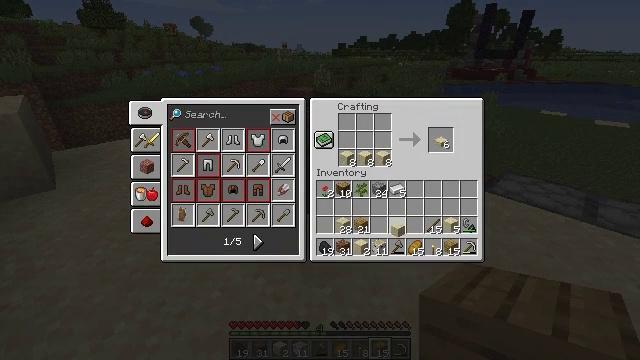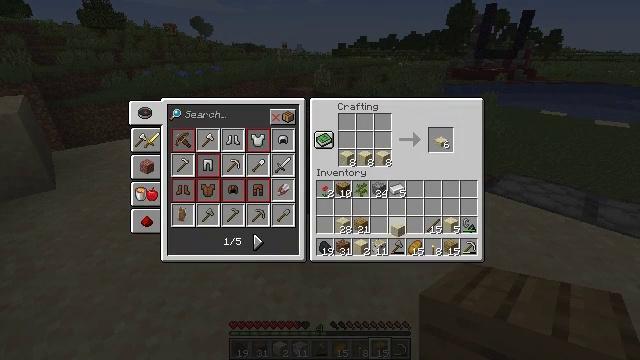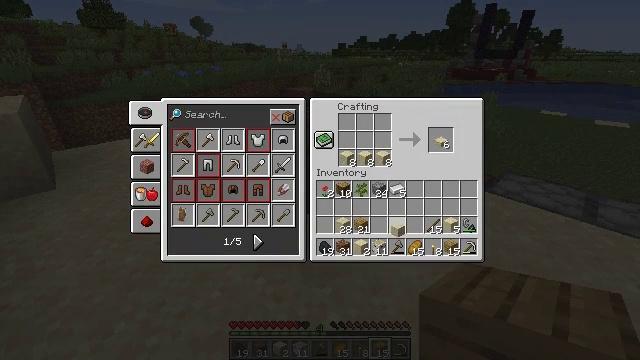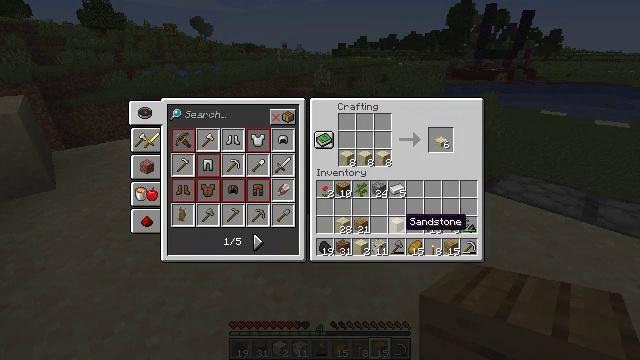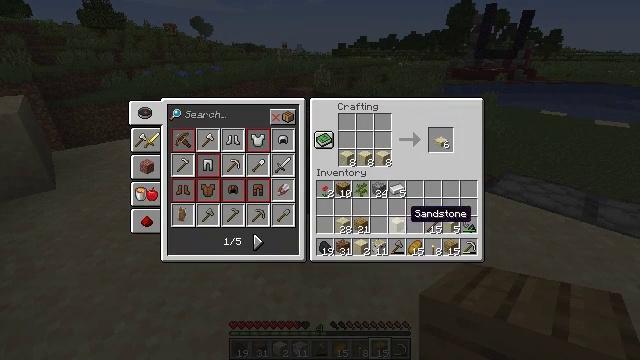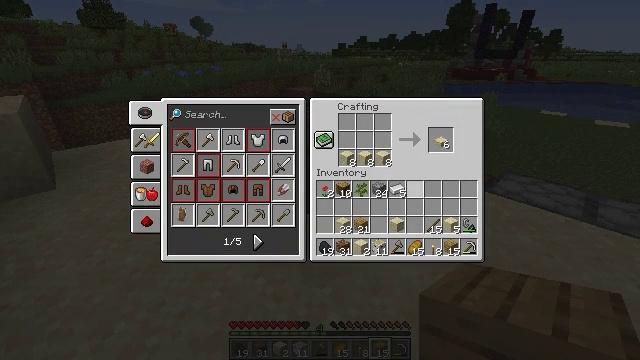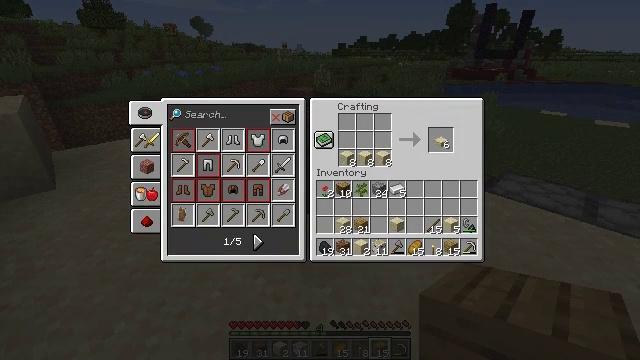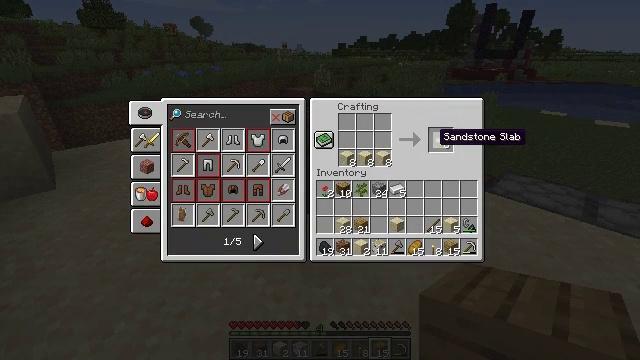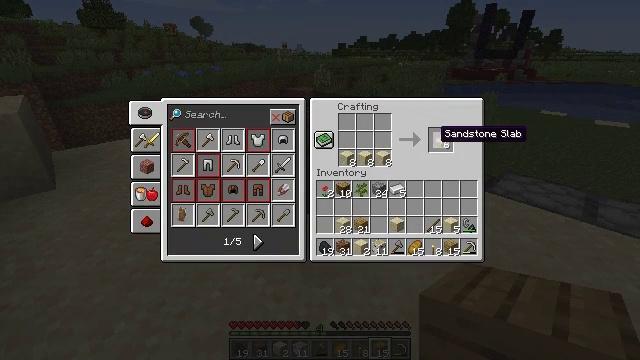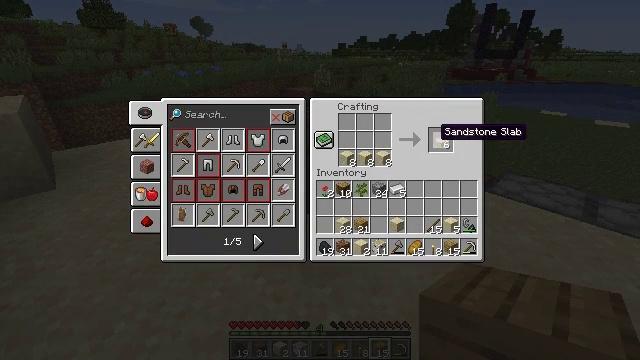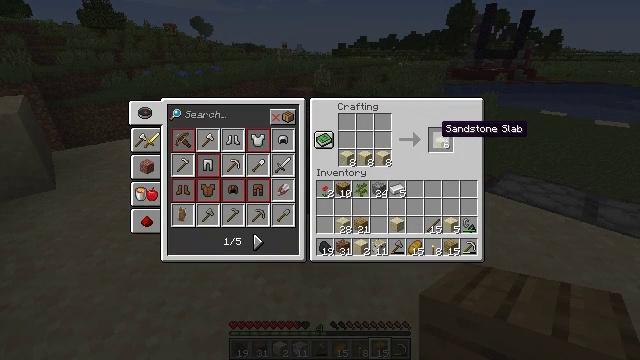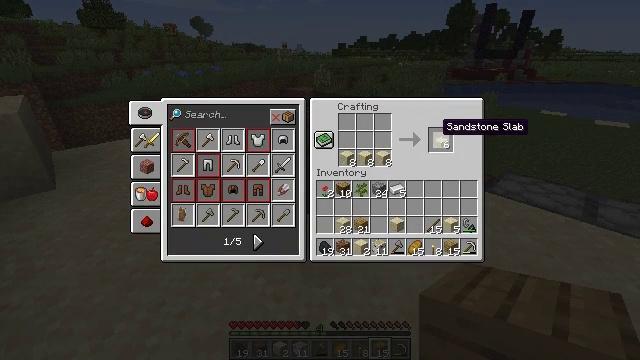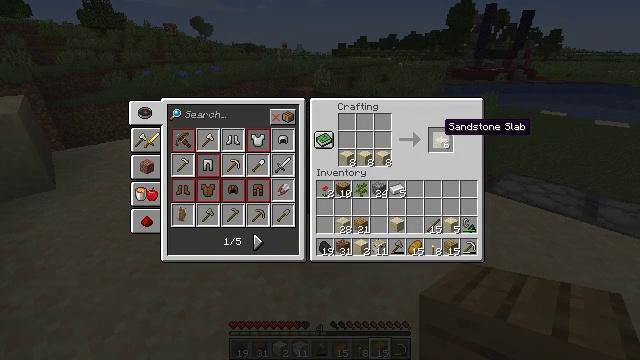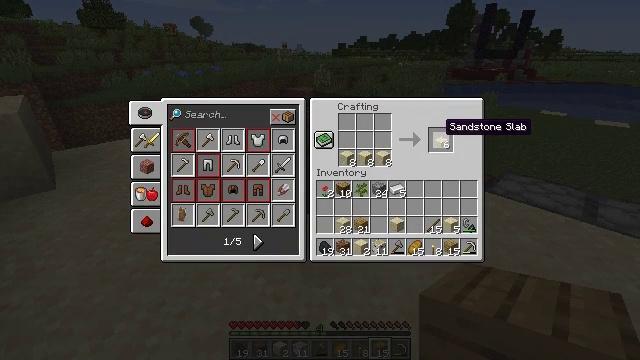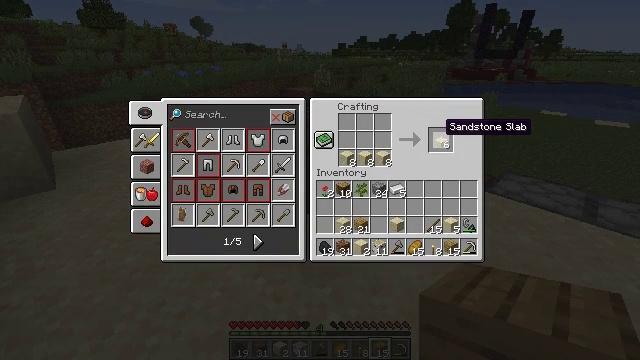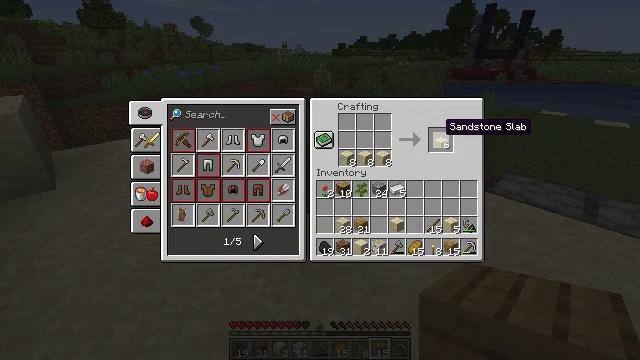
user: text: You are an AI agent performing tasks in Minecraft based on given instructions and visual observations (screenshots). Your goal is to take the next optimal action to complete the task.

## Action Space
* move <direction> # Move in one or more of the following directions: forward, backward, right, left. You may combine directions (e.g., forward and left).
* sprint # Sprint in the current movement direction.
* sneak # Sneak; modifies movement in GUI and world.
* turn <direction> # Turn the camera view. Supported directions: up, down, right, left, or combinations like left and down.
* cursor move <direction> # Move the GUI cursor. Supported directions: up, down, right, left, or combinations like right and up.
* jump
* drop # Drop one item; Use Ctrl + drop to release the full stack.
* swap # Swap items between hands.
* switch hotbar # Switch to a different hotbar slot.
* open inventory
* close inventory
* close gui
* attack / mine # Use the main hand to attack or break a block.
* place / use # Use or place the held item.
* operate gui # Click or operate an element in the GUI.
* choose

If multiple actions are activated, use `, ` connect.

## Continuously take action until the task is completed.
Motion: motion action
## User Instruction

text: Open the crafting table and craft a sandstone slab.
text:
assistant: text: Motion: operate gui
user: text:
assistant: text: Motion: operate gui
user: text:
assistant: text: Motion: no_op
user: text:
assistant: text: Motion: cursor move up
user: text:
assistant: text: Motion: cursor move right and up
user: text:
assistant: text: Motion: cursor move right and up
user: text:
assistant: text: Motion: cursor move up
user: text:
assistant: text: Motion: no_op
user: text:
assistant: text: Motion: no_op
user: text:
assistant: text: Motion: no_op
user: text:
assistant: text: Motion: no_op
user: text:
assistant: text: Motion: no_op
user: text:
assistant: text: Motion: no_op
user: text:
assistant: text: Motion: no_op
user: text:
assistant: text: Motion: no_op
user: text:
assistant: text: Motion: no_op
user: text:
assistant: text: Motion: no_op
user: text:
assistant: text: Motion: no_op
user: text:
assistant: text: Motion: no_op
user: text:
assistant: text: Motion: no_op
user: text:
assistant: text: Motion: no_op
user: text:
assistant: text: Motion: no_op
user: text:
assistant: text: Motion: no_op
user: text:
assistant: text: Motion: no_op
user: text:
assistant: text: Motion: no_op
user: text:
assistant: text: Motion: no_op
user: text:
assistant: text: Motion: sneak
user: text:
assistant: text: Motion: sneak
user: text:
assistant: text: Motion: sneak, operate gui
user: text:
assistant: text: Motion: sneak, operate gui